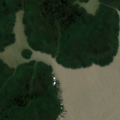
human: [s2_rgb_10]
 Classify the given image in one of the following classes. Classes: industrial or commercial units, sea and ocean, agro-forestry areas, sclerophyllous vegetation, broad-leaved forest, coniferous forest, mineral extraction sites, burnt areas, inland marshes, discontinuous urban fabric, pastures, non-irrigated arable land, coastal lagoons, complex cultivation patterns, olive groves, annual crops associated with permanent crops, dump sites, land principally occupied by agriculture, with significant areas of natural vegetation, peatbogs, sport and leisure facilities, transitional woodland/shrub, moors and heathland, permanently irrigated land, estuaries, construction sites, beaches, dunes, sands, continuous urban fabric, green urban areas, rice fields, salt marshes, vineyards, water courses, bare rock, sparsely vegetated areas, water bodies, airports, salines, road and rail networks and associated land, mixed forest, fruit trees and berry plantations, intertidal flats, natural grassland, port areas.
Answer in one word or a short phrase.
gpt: inland marshes, water bodies